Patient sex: F
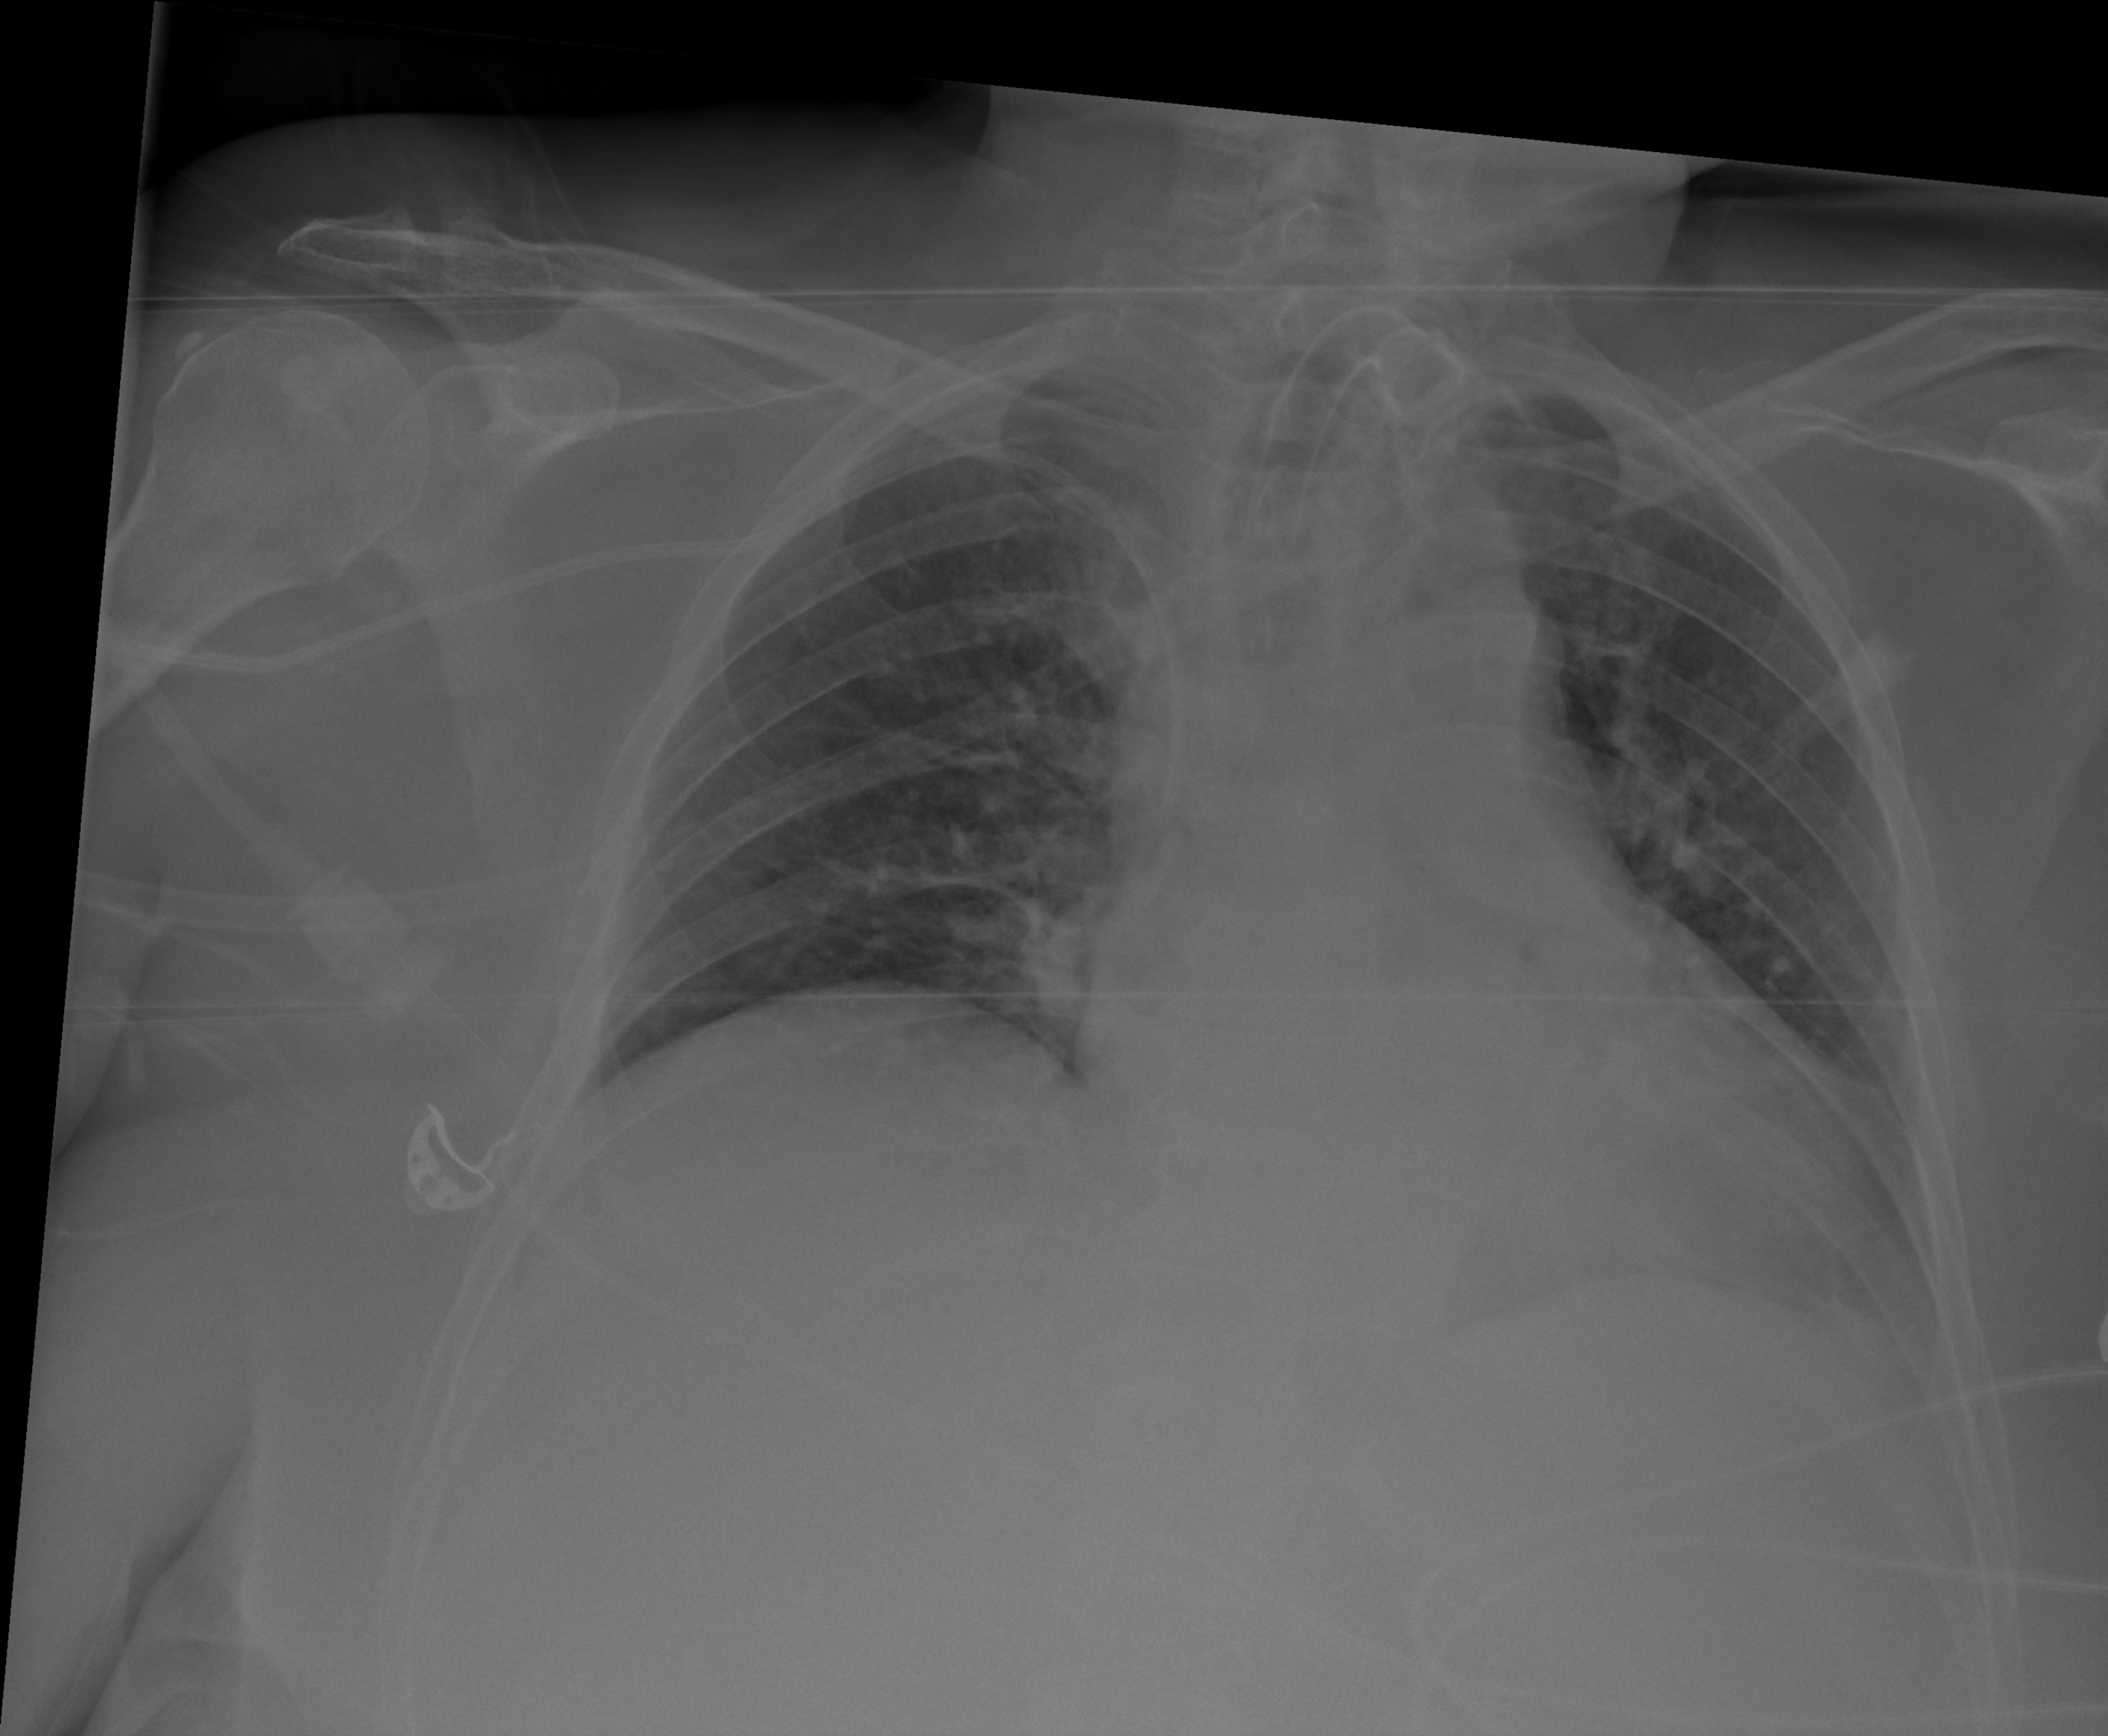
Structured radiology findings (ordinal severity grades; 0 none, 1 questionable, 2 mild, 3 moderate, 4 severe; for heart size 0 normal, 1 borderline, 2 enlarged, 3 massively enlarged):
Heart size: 2
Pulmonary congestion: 1
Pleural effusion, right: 0
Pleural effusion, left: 2
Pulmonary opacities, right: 1
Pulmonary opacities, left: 1
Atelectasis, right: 0
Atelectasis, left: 2